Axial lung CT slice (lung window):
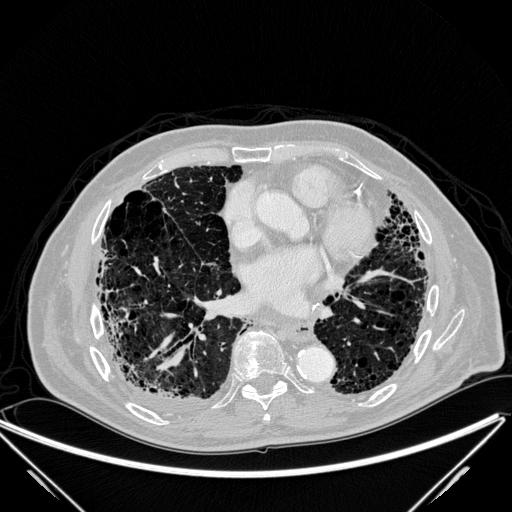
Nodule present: no